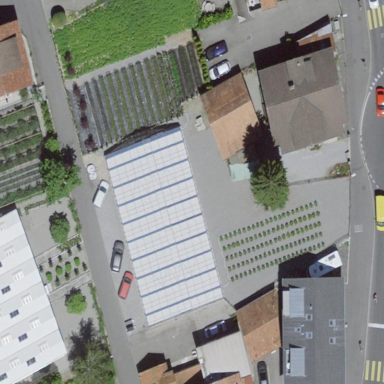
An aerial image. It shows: Greenhouse.